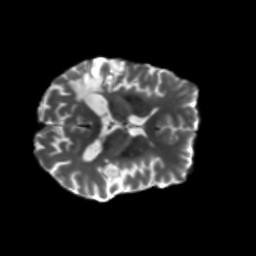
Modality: T2w
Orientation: axial
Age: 54
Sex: male
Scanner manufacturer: siemens
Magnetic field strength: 3 T
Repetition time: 5.25 s
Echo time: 0.08 s